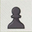
Piece: bP